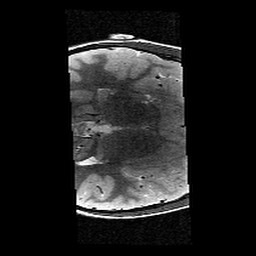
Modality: T2w
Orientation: axial
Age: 9
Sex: male
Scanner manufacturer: siemens
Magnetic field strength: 3 T
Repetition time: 9.23 s
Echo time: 0.067 s